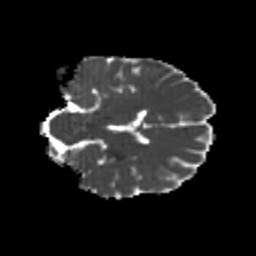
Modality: MD
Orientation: coronal
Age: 23
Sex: female
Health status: healthy
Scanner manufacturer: philips
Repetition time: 7.391 s
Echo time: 0.08599 s